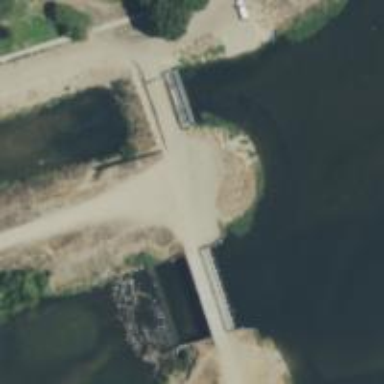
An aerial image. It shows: Dam along waterway.